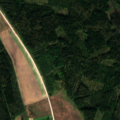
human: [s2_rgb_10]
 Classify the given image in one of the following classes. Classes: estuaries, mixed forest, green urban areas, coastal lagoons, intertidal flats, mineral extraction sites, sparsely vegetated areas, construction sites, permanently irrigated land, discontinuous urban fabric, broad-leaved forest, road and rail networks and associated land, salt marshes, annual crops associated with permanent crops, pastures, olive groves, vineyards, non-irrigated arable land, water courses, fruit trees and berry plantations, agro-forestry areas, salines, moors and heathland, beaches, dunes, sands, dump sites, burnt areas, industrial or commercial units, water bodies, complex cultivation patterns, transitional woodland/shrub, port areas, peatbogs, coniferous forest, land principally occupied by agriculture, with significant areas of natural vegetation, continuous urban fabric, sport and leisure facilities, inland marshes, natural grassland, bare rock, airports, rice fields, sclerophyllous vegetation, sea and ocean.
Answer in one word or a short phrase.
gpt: non-irrigated arable land, complex cultivation patterns, land principally occupied by agriculture, with significant areas of natural vegetation, coniferous forest, mixed forest, transitional woodland/shrub